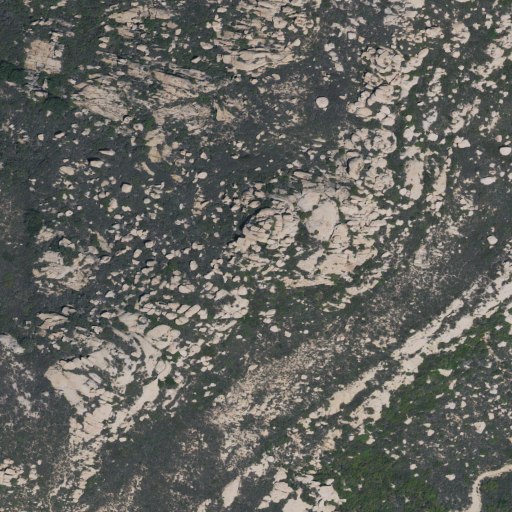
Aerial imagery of mountain in California named Gaskill Peak containing grassland, open development, and shrub